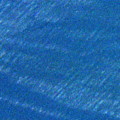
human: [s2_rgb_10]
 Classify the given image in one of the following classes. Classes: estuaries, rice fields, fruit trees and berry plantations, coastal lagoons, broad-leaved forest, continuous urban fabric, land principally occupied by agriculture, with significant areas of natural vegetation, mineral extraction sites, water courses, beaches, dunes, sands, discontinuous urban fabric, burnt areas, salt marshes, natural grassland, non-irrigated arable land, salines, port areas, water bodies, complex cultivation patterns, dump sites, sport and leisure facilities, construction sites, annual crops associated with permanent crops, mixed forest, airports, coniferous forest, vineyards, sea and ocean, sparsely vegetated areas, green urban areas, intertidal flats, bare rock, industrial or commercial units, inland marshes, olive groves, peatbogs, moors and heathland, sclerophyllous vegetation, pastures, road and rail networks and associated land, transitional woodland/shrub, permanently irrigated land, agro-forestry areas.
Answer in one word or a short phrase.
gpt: sea and ocean